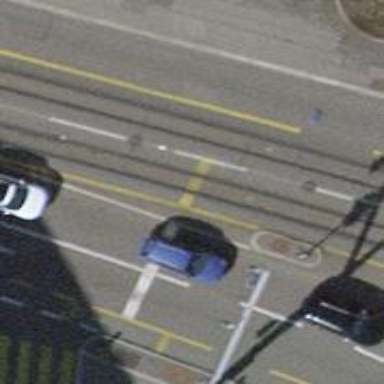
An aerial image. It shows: Secondary road with asphalt surface. There is tram track with embedded rails on the left lane designated as cycleway.